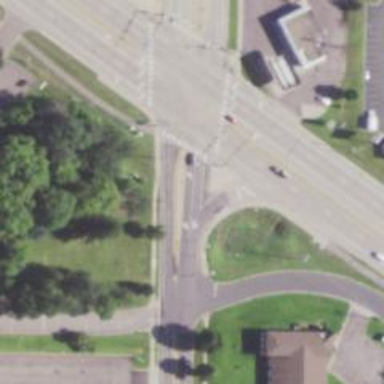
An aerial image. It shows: Marked footway crossing with asphalt surface and crossing island.